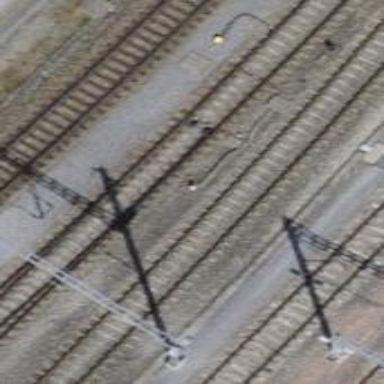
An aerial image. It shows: Railway switch.